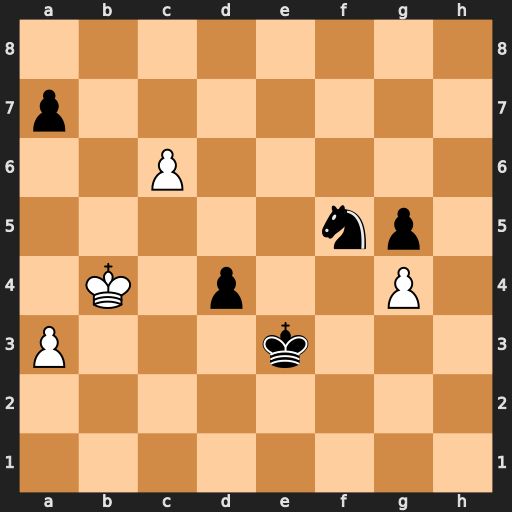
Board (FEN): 8/p7/2P5/5np1/1K1p2P1/P3k3/8/8
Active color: w
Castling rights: -
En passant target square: -
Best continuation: gxf5 d3 c7 d2 c8=Q d1=Q Qe6+ Kf2 f6